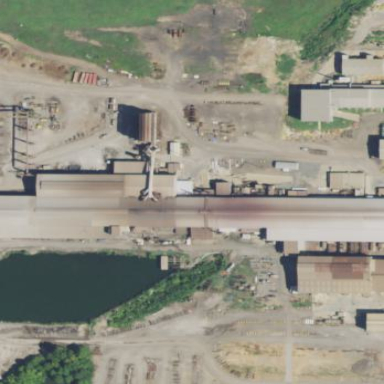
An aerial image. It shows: Industrial area dedicated to steelmaking.